Question: I know there are other similar questions, but even after following all the syntax, this errror exists
in 'application/core/' i have 'MY_Basedbclass.php' starting with
'''
abstract class MY_Basedbclass extends CI_Model
{
'''
and trying to use it in my mode like
'''
class Accounts_manager extends MY_Basedbclass
{
'''
ending up with the error - 'Fatal error: Class 'MY_Basedbclass' not found in C:\wamp\www\party_app\serverpplication\modelsccounts_manager.php'
Please suggest what i am doing wrong. Thanks

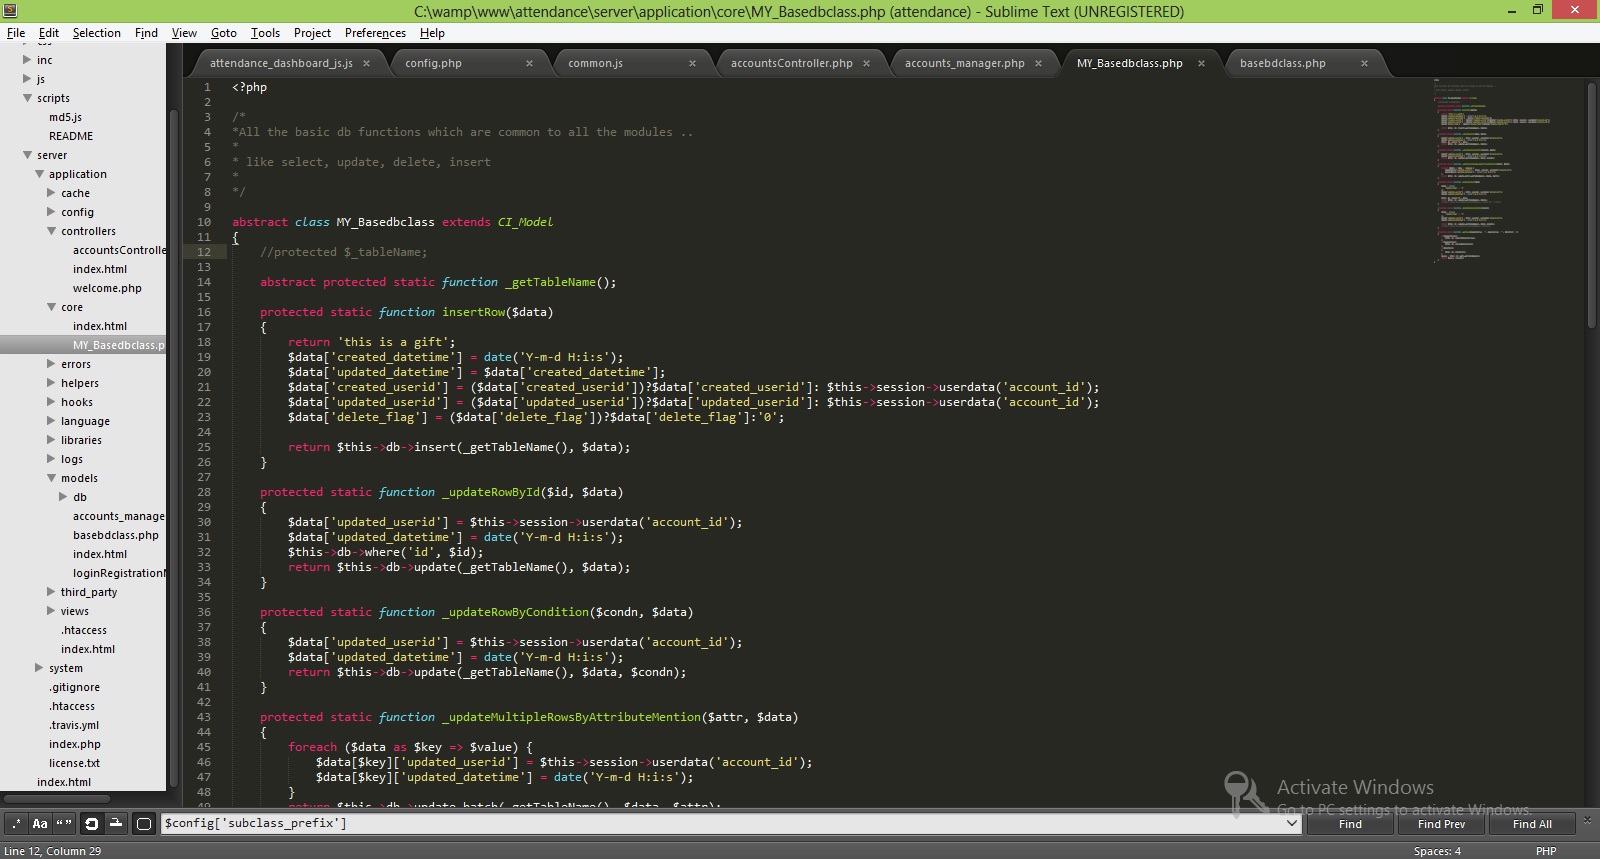
Answer: why you define your core model class as class? after that you can only set core model class as 'MY_Model'. this name get from 'subclass_prefix + class_name_you_want_to_over_write'
define your core class like this:
'''
class MY_Model extends CI_Model {
// your code
}
'''
before that assured in your file you set '$config['subclass_prefix'] =' to 'MY_'